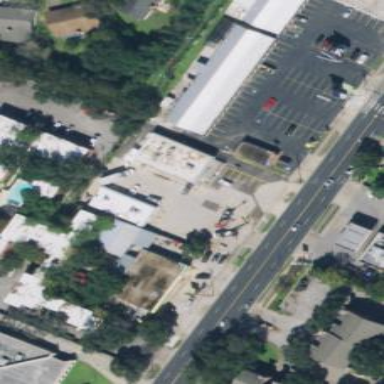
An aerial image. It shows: Retail area.